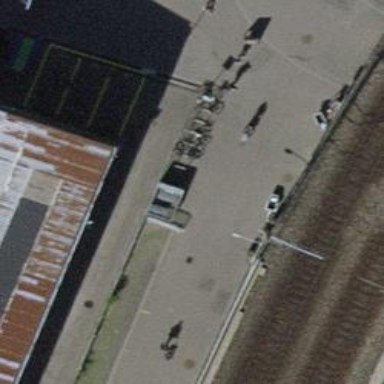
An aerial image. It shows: Bicycle parking area with stands.